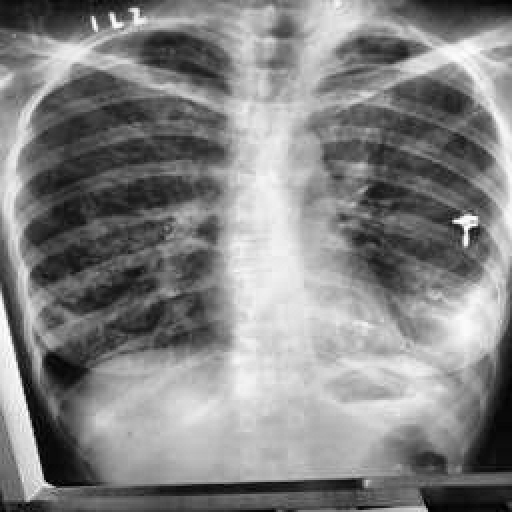
Finding: TUBERCULOSIS